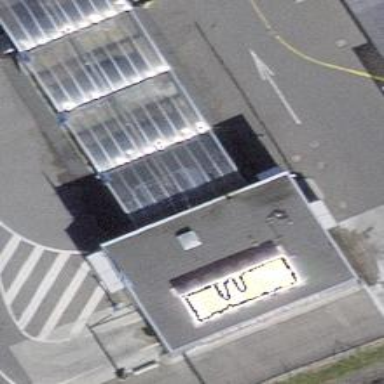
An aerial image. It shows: Car wash facility with tiled roof.